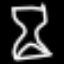
Label: hourglass